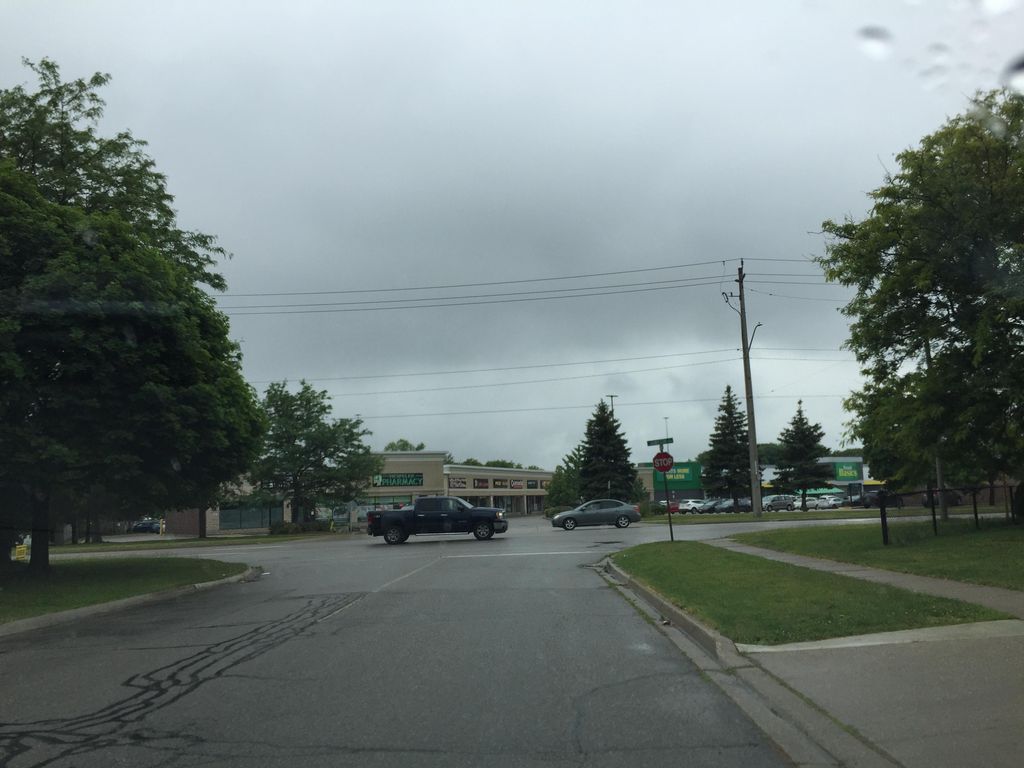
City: kitchener-waterloo